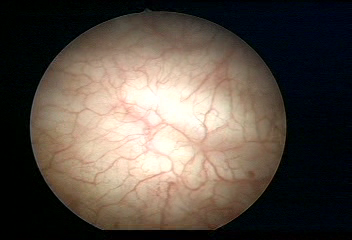
Modality: WLC
Class: Normal mucosa
Bladder cancer association: No